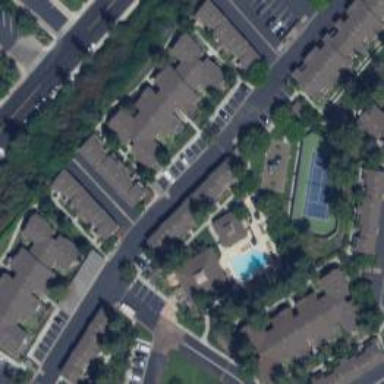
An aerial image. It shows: Image showing building with apartments.